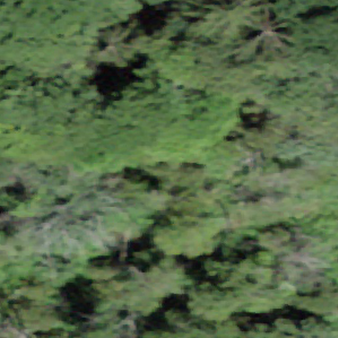
Label: other